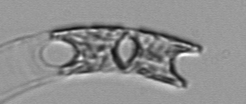
Label: Eucampia